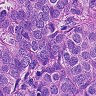
Metastatic tissue present: yes